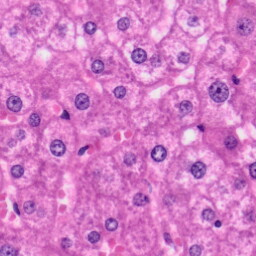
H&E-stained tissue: Liver